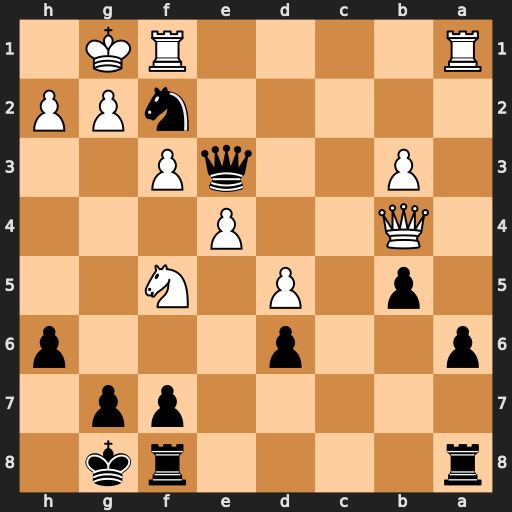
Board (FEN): r4rk1/5pp1/p2p3p/1p1P1N2/1Q2P3/1P2qP2/5nPP/R4RK1
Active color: b
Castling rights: -
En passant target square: -
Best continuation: Nh3+ Kh1 Qg1+ Rxg1 Nf2#